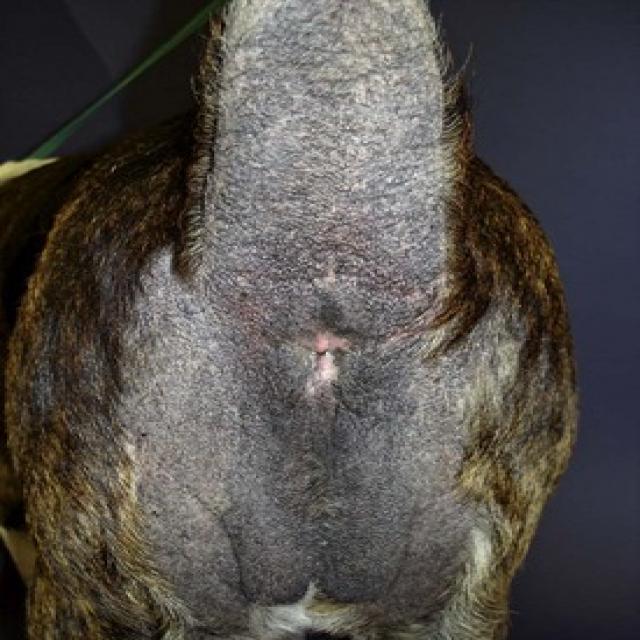
Canine hypersensitivity reaction — allergic skin response with urticaria, erythema, pruritus, and angioedema. May be food, environmental, or flea allergy related.